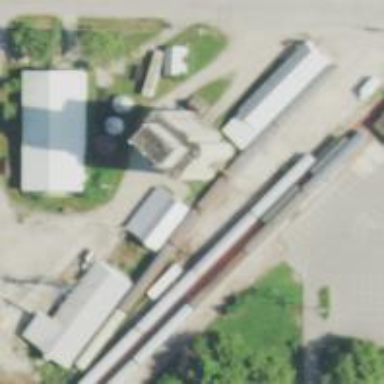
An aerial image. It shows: Preserved railway with siding service.